八年级 · 解析几何
(15 分 ) 如图, 一次函数 $\mathrm{y}=-\mathrm{x}+\mathrm{b}$ 与反比例函数 $\mathrm{y}={ }^{\frac{k}{x}}(\mathrm{k} \neq 0)$ 的图象相交于 $\mathrm{A}(-1,4) 、 \mathrm{~B}(4$, $-1)$ 两点, 直线 $1 \perp \mathrm{x}$ 轴于点 $\mathrm{E}(-4,0)$, 与反比例函数和一次函数的图象分别相交于点 $\mathrm{C} 、 \mathrm{D}$,连接 $A C 、 B C$

(1) 求出 $\mathrm{b}$ 和 $\mathrm{k}$;

(2) 求证: $\triangle \mathrm{ACD}$ 是等腰直角三角形;

(3) 在 $\mathrm{y}$ 轴上是否存在点 $\mathrm{P}$, 使 $S_{\triangle P B C}=S_{\triangle A B C}$ ? 若存在, 请求出 $P$ 的坐标; 若不存在, 请说明理由.
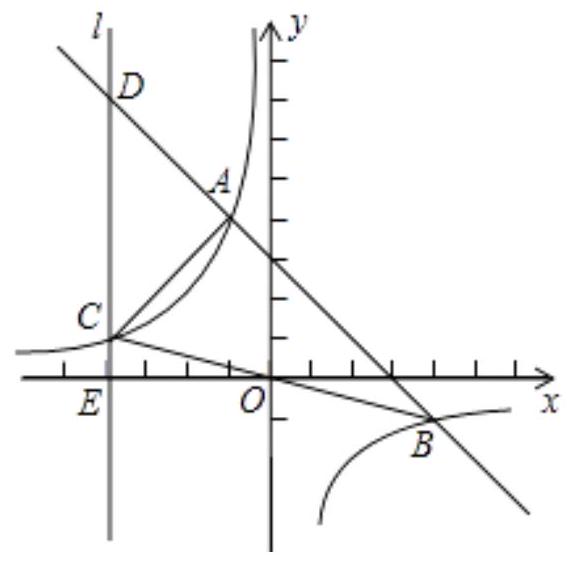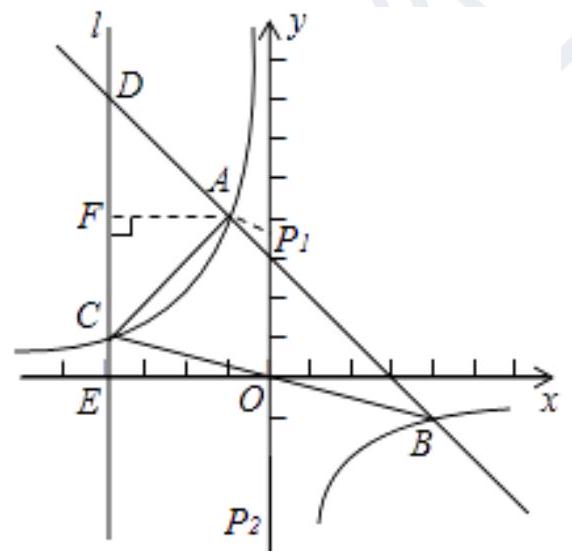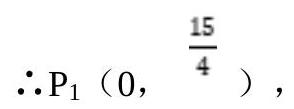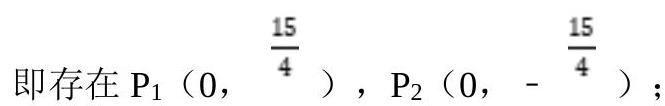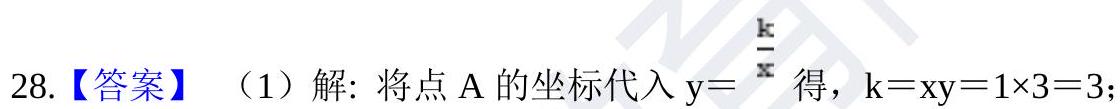
答案:  (1) 解: $\because$ 一次函数 $\mathrm{y}=-\mathrm{x}+\mathrm{b}$ 的图象经过点 $\mathrm{A}(-1,4)$

$\therefore-(-1)+b=4$,

即 $\mathrm{b}=3$ ，

又 $\because$ 反比例函数 $\mathrm{y}={ }^{\frac{k}{x}}(\mathrm{k} \neq 0)$ 的图象经过点 $\mathrm{A}(-1,4)$

$\therefore \mathrm{k}=\mathrm{xy}=(-1) \times 4=-4$

(2) 证明: $\because$ 直线 $1 \perp \mathrm{x}$ 轴于点 $\mathrm{E}(-4,0)$ 则直线 1 解析式为 $\mathrm{x}=-4$,

$\therefore$ 直线 $\mathrm{x}=-4$ 与一次函数 $\mathrm{y}=-\mathrm{x}+3$ 交于点 $\mathrm{D}$, 则 $\mathrm{D}(-4,7)$

直线 $\mathrm{x}=-4$ 与反比例函数 $\mathrm{y}=-^{\frac{4}{x}}$ 交于点 $\mathrm{C}$,

则 C $(-4,1)$

过点 $\mathrm{A}$ 作 $\mathrm{AF} \perp$ 直线 $\mathrm{l}$ 于点 $\mathrm{F}$,

$\because \mathrm{A}(-1,4), \mathrm{C}(-4,1), \mathrm{D}(-4,7)$

$\therefore \mathrm{CD}=6, \mathrm{AF}=3, \mathrm{DF}=3, \mathrm{FC}=3$

又 $\because \angle \mathrm{AFD}=\angle \mathrm{AFC}=90^{\circ}$,

由勾股定理得: $A C=A D=3 \sqrt{2}$

又 $\because \mathrm{AD}^{2}+\mathrm{AC}^{2}=(3 \sqrt{2})^{2}+(3 \sqrt{2})^{2}=36$

$\mathrm{CD}^{2}=6^{2}=36$

$\therefore \mathrm{AD}^{2}+\mathrm{AC}^{2}=\mathrm{CD}^{2}$

$\therefore$ 由勾股定理逆定理得： $\triangle A C D$ 是直角三角形,

又 $\because A D=A C$

$\therefore \triangle \mathrm{ACD}$ 是等腰直角三角形;

(3) 解：过点 $\mathrm{A}$ 作 $\mathrm{AP}_{1} / / \mathrm{BC}$, 交 $\mathrm{y}$ 轴于 $\mathrm{P}_{1}$,

则 $\mathrm{S}_{\triangle \mathrm{PBC}}=\mathrm{S}_{\triangle \mathrm{ABC}}$

$\because$ B $(4,-1)$, C $(-4,1)$

$\therefore$ 直线 $\mathrm{BC}$ 的解析式为 $\mathrm{y}=-^{\frac{1}{4}} \mathrm{x}$
$\because$ 设直线 $\mathrm{AP}_{1}$ 的解析式为 $\mathrm{y}=-^{\frac{1}{4}} \mathrm{x}+\mathrm{b}_{1}$, 把 $\mathrm{A}(-1,4)$ 代入可求 $\mathrm{b}_{1}={ }^{\frac{15}{4}}$,

$\therefore$ 作 $\mathrm{P}_{1}$ 关于 $\mathrm{x}$ 轴的对称点 $\mathrm{P}_{2}, \quad S_{\triangle P_{1} B C}=S_{\triangle P_{2} B C}=\mathrm{S}_{\triangle A B C}$,

故 $\mathrm{P}_{2}\left(0,-{ }^{\frac{15}{4}}\right)$;

【考点】待定系数法求一次函数解析式, 待定系数法求反比例函数解析式, 勾股定理, 等腰直角三角形

【解析】【分析】 (1) 利用待定系数法即可求解。

(2) 根据已知及点 $\mathrm{E}$ 的坐标易求出点 $\mathrm{C} 、 \mathrm{D}$ 的坐标, 因此可求出 $\mathrm{DC}$ 的长, 过点 $\mathrm{A}$ 作 $\mathrm{AF} \perp$ 直线 1 于点 $\mathrm{F}$, 即可求出 $\mathrm{AF}, \mathrm{DF}, \mathrm{FC}$ 的长, 根据垂直平分线的性质得出 $\mathrm{AC}=\mathrm{AD}$, 然后再证明 $\triangle \mathrm{ACD}$ 是直角三角形, 即可得出结论。

(3) 先求出直线 $\mathrm{BC}$ 的函数解析式, 再求出直线 $\mathrm{AP}_{1}$ 的解析式, 就可求出点 $\mathrm{P}_{1}$ 的坐标。作 $\mathrm{P}_{1}$ 关于 $\mathrm{x}$轴的对称点 $P_{2}$, 则 $S \triangle_{P 1 B C}=S \triangle_{P 2 B C}=S_{\triangle A B C}$, , 就可求出点 $P_{2}$ 的坐标。

(2) 解: 由观察图象可知, 当 $x>0$ 时, 不等式 ${ }^{\frac{3}{4}} x+b>{ }^{\frac{k}{x}}$ 的解集为: $x>1$;

(3) 解: 将点 $\mathrm{A}$ 的坐标代入 $\mathrm{y}_{2}={ }^{\frac{3}{4}} \mathrm{x}+\mathrm{b}$ 得, $3={ }^{\frac{3}{4}}+\mathrm{b}$, 解得: $\mathrm{b}={ }^{\frac{9}{4}}$,

$\mathrm{y}_{2}={ }^{\frac{3}{4}} \mathrm{x}^{+}{ }^{\frac{9}{4}}$, 令 $\mathrm{y}_{2}=0$, 则 $\mathrm{x}=-3$, 即点 C $(-3,0)$,

$y_{1}=-x+4$, 令 $y_{1}=0$, 则 $x=4$, 即点 $B(4,0)$, 则 $B C=7$,

所以 $\triangle \mathrm{ABC}$ 的面积 $={ }^{\frac{21}{2}}$.

【考点】反比例函数与一次函数的交点问题

【解析】【分析】 (1) 将点 $\mathrm{A}$ 的坐标代入 $\mathrm{y}={ }^{\frac{\mathrm{k}}{\mathrm{x}}}$, 即可求解;

(2) 观察图象, 找出一次函数 $\mathrm{y}_{2}={ }^{\frac{3}{4}} \mathrm{x}+\mathrm{b}$ 的图象在反比例函数的图象的上边部分相应的自变量的
取值范围即可;

(3) 将点 $\mathrm{A}$ 的坐标代入 $\mathrm{y}_{2}={ }^{\frac{3}{4}} \mathrm{x}+\mathrm{b}$ 得, 求出 $\mathrm{b}$ 的值, 即求出解析式 $\mathrm{y}_{2}$ 的解析式, 进而根据一次函数的图象与坐标轴交点的坐标特点即可求出点 $B$ 、点 $C$ 的坐标, 从而求出 $\triangle A B C$ 的面积.